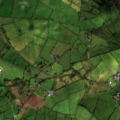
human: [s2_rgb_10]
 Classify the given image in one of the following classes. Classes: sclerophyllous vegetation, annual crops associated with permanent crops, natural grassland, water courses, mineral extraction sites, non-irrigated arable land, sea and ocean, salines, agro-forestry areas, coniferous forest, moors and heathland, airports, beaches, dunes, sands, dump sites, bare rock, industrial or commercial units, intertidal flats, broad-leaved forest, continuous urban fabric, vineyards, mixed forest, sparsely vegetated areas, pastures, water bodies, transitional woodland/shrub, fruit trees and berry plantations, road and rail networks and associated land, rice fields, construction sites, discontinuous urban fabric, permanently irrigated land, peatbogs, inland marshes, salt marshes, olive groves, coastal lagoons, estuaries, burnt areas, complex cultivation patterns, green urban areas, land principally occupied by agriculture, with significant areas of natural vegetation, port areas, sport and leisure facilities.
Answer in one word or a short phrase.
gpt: pastures